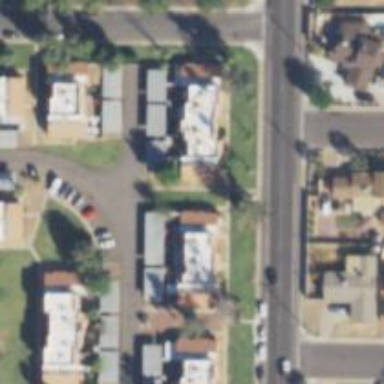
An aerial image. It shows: Living street.